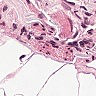
Metastatic tissue present: no